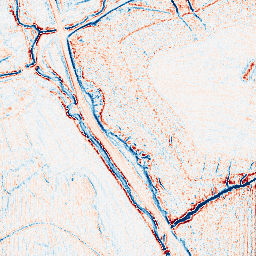
Category: edge_preserving
Decomposition family: anisotropic_diffusion
Decomposition parameters: iterations: 10
kappa: 30
gamma: 0.1
Upsampling method: fft_zeropad
Upsampling parameters: scale: 2
Upsampling scale: 2